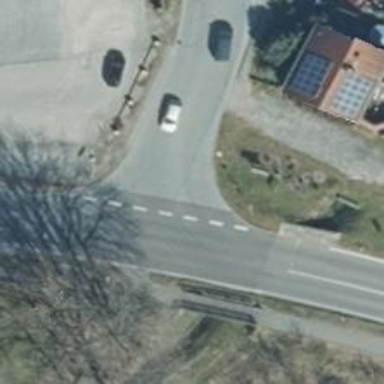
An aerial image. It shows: Road with "give way" sign.